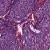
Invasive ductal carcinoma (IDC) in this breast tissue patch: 1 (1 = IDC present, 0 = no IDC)